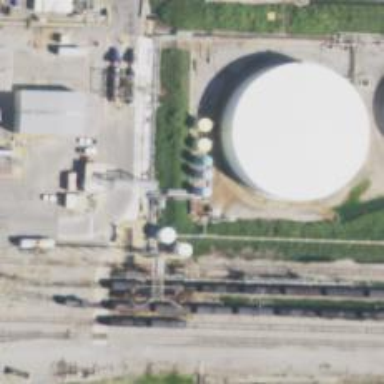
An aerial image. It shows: Storage tank that is man-made.